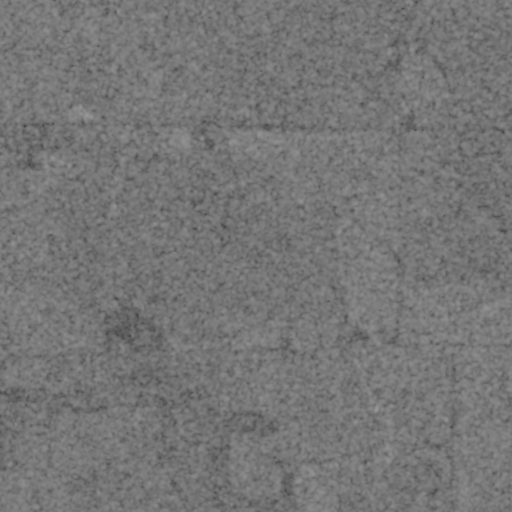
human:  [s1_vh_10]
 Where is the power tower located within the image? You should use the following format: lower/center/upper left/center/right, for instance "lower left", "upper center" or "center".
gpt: The power tower is located in the upper right of the image.
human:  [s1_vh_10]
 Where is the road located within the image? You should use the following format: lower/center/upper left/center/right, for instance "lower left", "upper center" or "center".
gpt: There is no road in the image.

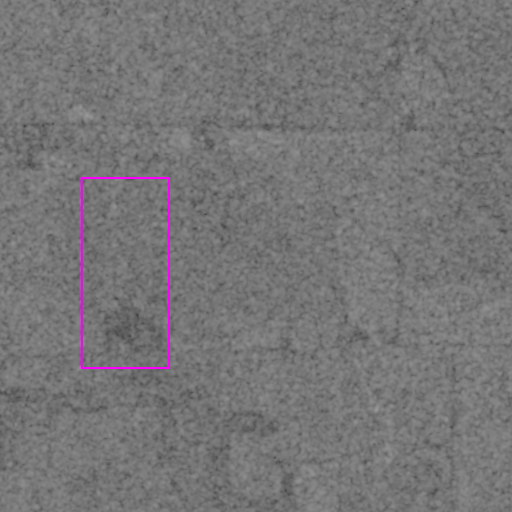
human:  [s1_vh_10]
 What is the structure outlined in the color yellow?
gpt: There is no yellow outline.
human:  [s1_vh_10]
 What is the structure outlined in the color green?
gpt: There is no structure outlined in green.